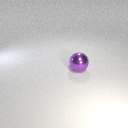
large purple metal sphere